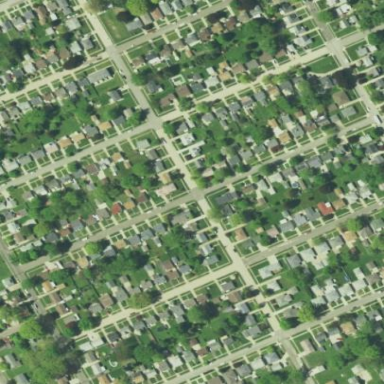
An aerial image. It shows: Neighborhood.